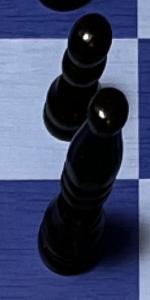
Label: Bishop_Black